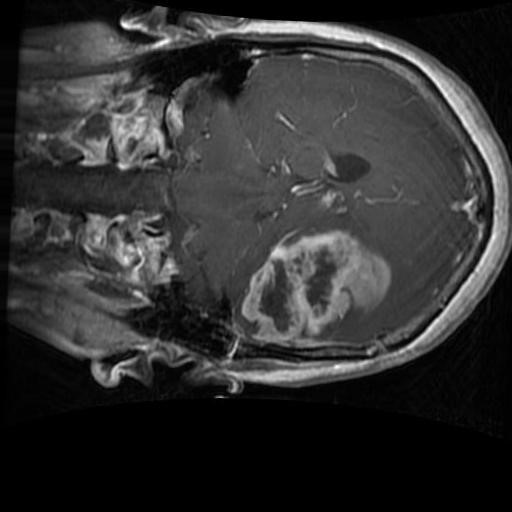
Label: brain_glioma